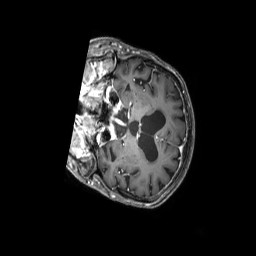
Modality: T1w
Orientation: coronal
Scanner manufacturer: philips
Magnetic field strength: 3 T
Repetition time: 0.009901 s
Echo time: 0.004605 s